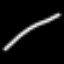
Label: line